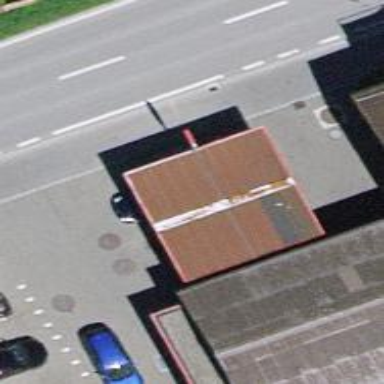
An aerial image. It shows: Fuel station.